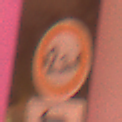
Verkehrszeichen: TatsaechlicheBreite2Komma3
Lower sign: RichtungsangabeDurchPfeile2
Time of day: Night
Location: Outdoor (Urban)
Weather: Overcast
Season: Winter
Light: Artificial